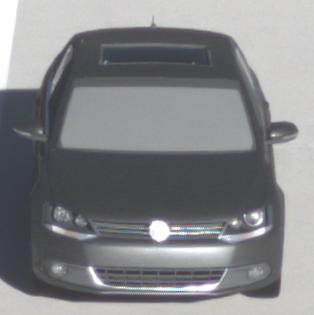
Make: VW
Model: Jetta 1.2 TSI
Detailed model: Jetta (IV)
Model produced from: 2011/01
Model produced until: 2014/08
Doors: 4
Color: gray
Road condition: dry road
Daytime: morning or afternoon
Contrast: high contrast